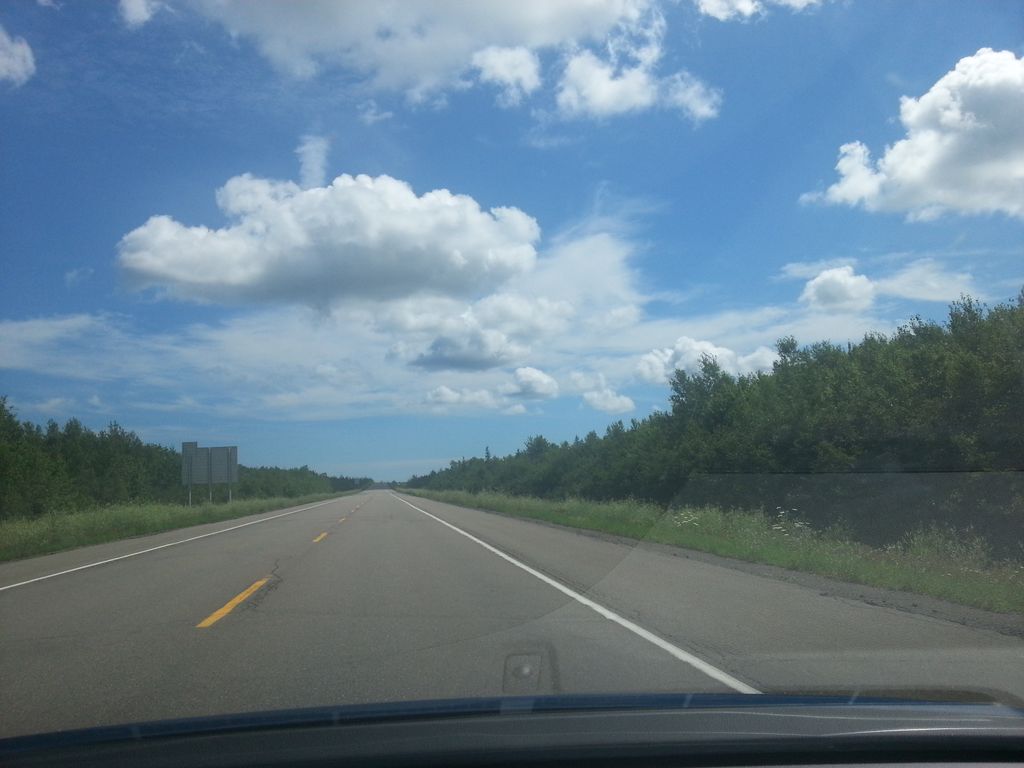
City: charlottetown